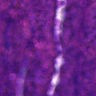
Metastatic tissue present: no